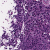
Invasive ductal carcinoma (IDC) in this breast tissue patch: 1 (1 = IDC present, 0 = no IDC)